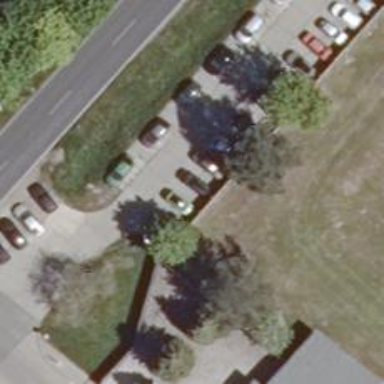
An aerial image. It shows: Parking aisle designated as service road.